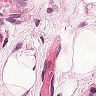
Metastatic tissue present: yes